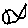
Label: fish